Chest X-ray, AP view. Patient: 76 years old, sex F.
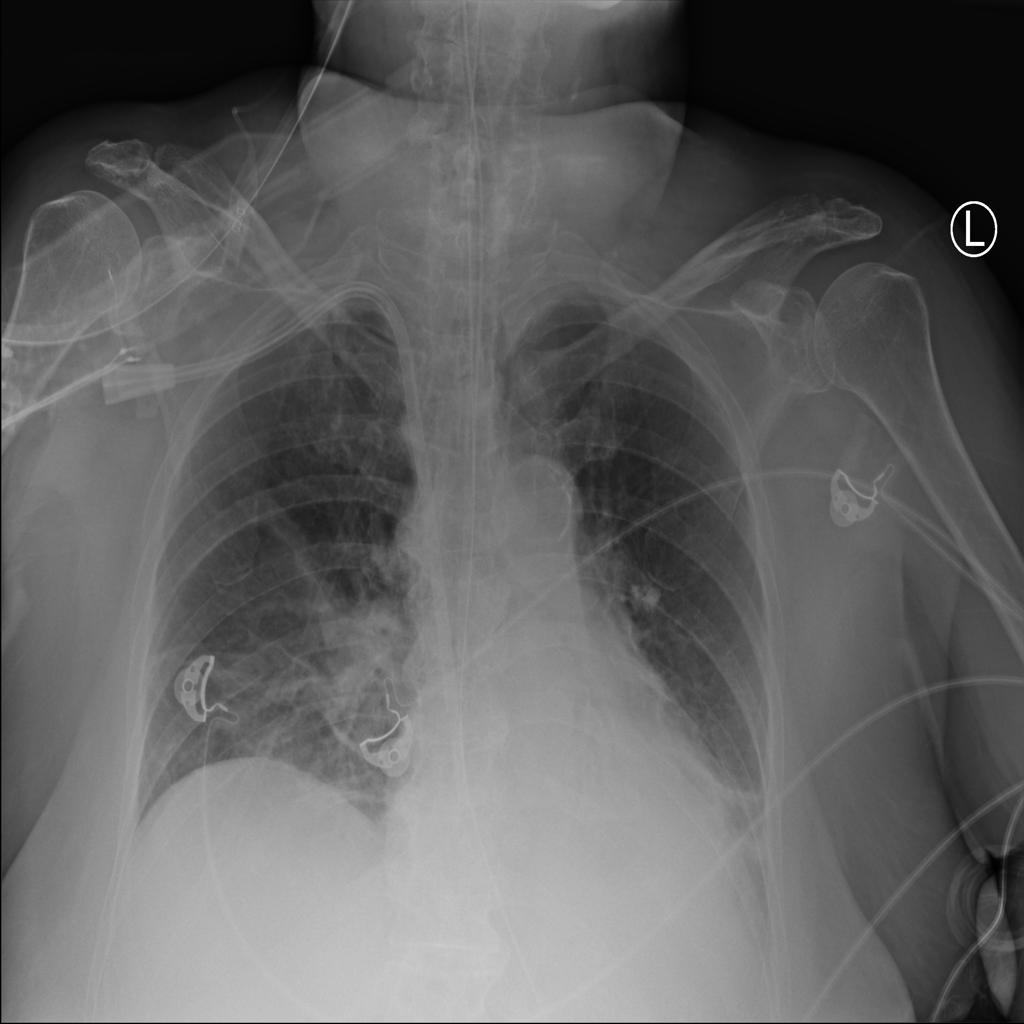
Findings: Atelectasis, Effusion